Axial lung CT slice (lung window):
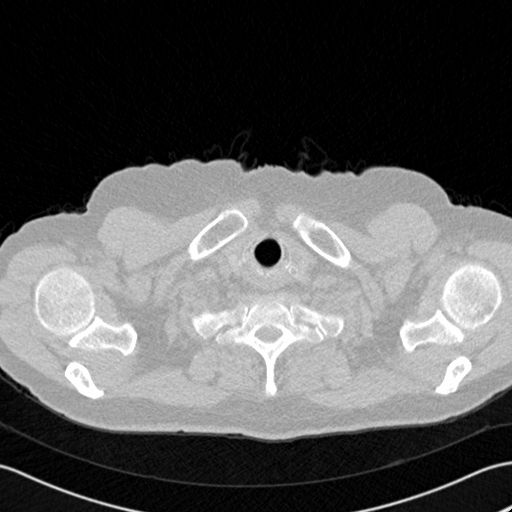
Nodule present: no